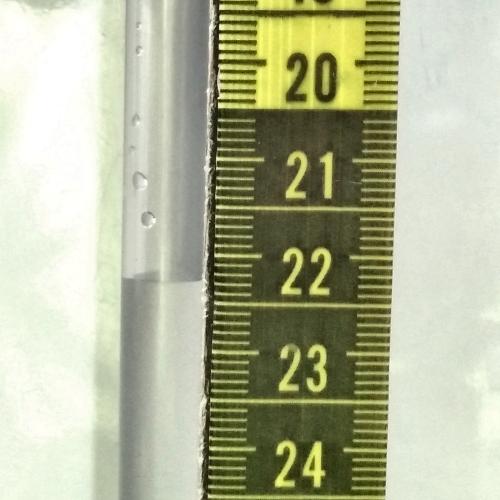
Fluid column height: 22.3 cm